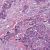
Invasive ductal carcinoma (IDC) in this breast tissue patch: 1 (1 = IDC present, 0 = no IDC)